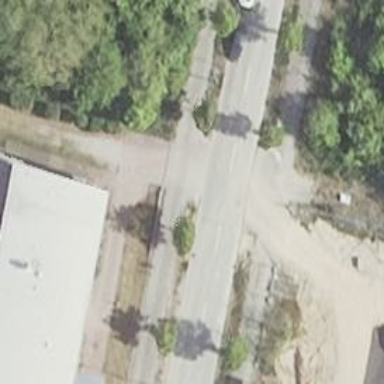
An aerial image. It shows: Asphalt parking aisle off service road.